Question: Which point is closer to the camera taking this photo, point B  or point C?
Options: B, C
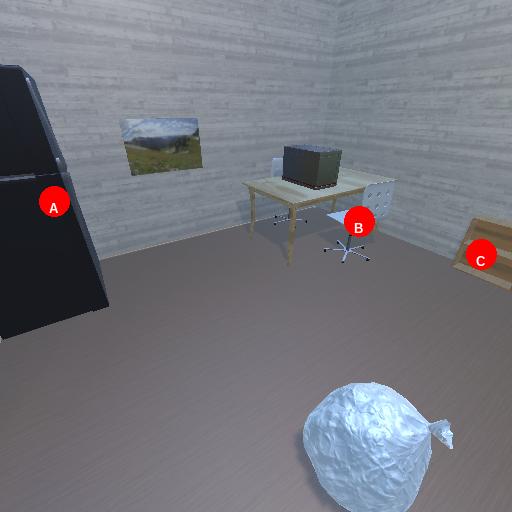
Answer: B